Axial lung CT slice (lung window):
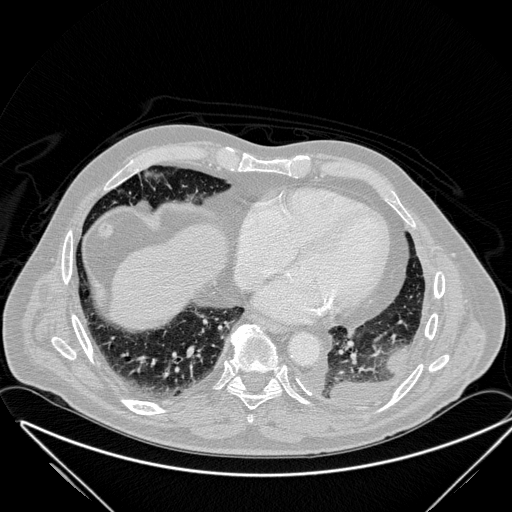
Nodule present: no